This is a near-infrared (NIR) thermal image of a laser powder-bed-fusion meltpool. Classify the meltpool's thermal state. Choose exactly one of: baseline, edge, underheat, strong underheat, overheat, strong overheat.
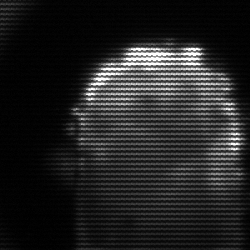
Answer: baseline